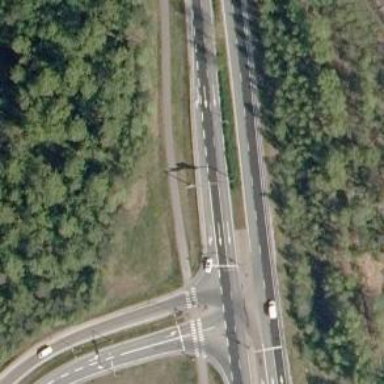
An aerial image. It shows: Overhead guidepost.